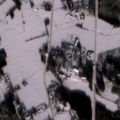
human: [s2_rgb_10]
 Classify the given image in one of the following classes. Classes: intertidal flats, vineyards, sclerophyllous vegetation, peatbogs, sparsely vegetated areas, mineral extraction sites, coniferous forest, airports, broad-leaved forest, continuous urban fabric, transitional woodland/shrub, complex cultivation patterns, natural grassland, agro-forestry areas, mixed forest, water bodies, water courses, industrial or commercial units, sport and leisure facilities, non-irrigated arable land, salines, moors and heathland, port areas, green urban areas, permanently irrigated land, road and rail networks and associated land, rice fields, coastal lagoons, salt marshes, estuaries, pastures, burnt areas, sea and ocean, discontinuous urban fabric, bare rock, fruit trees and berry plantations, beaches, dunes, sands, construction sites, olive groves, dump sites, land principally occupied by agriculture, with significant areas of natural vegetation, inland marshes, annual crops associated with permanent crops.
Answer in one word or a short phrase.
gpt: discontinuous urban fabric, non-irrigated arable land, land principally occupied by agriculture, with significant areas of natural vegetation, coniferous forest, mixed forest, transitional woodland/shrub